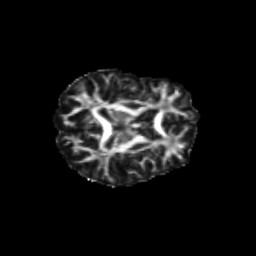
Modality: FA
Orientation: axial
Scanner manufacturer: siemens
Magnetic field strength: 3 T
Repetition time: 9.2 s
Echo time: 0.084 s